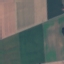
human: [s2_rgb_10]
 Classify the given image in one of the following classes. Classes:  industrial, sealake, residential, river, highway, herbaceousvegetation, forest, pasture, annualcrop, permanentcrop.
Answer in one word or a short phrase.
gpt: AnnualCrop